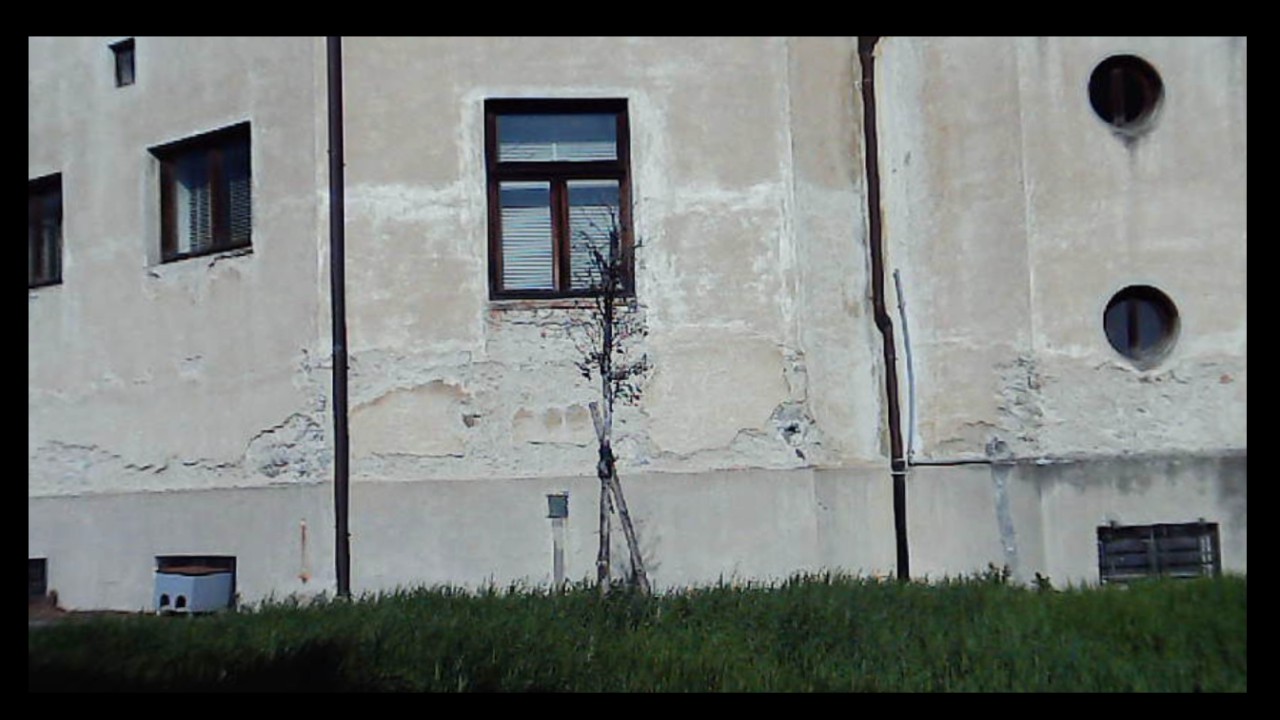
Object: Betafpv air75